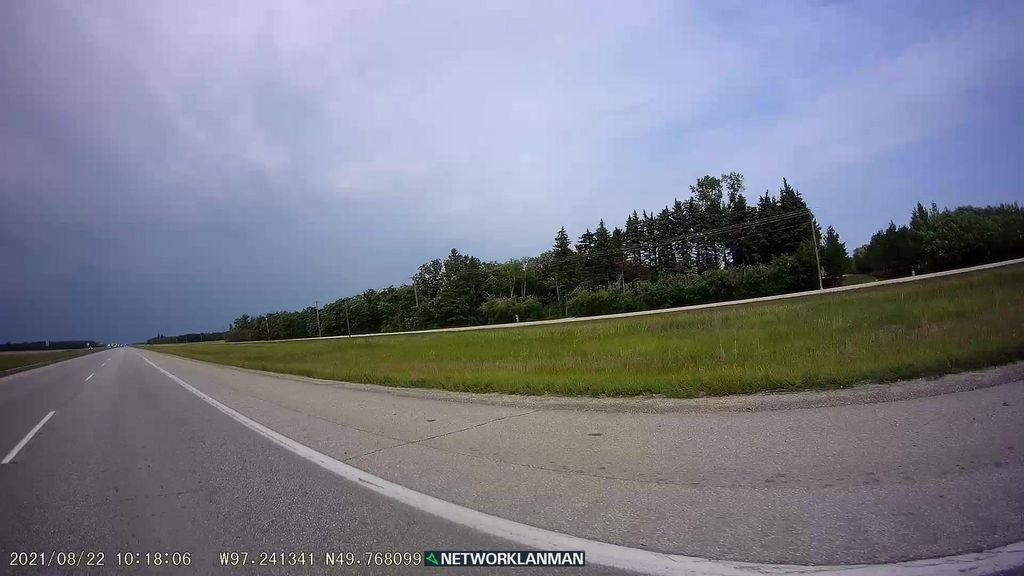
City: winnipeg